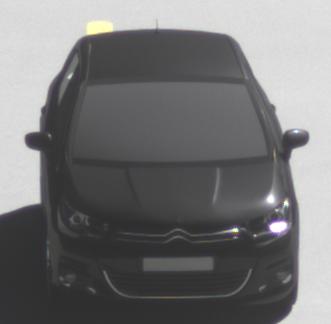
Make: Citroen
Model: C4 VTi 95
Detailed model: C4 (II)
Model produced from: 2012/08
Model produced until: 2013/06
Doors: 5
Color: black
Road condition: dry road
Daytime: morning or afternoon
Contrast: high contrast